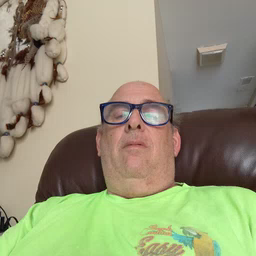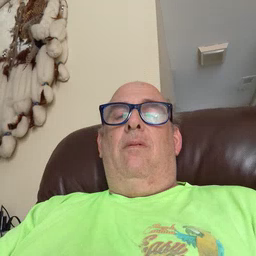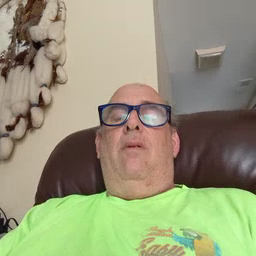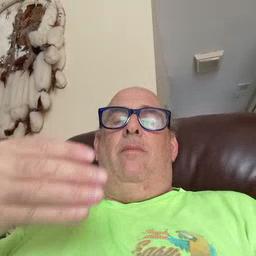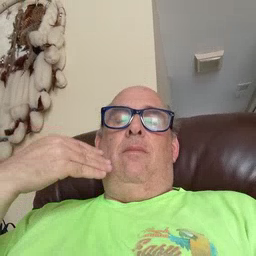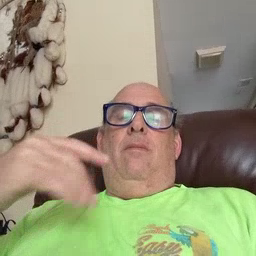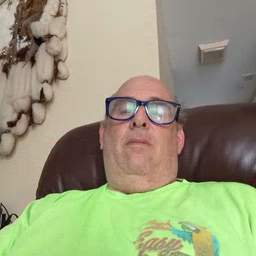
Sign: before